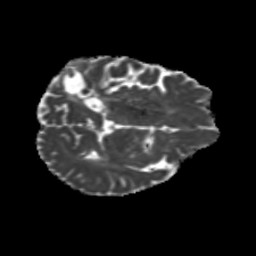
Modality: MD
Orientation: axial
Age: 62
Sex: female
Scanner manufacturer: siemens
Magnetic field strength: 3 T
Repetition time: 5.25 s
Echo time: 0.08 s